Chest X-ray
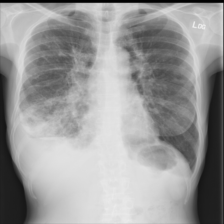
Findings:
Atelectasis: negative
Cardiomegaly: negative
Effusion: positive
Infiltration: positive
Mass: negative
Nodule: positive
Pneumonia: negative
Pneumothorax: negative
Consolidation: negative
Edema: negative
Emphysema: negative
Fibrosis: negative
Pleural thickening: negative
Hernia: negative